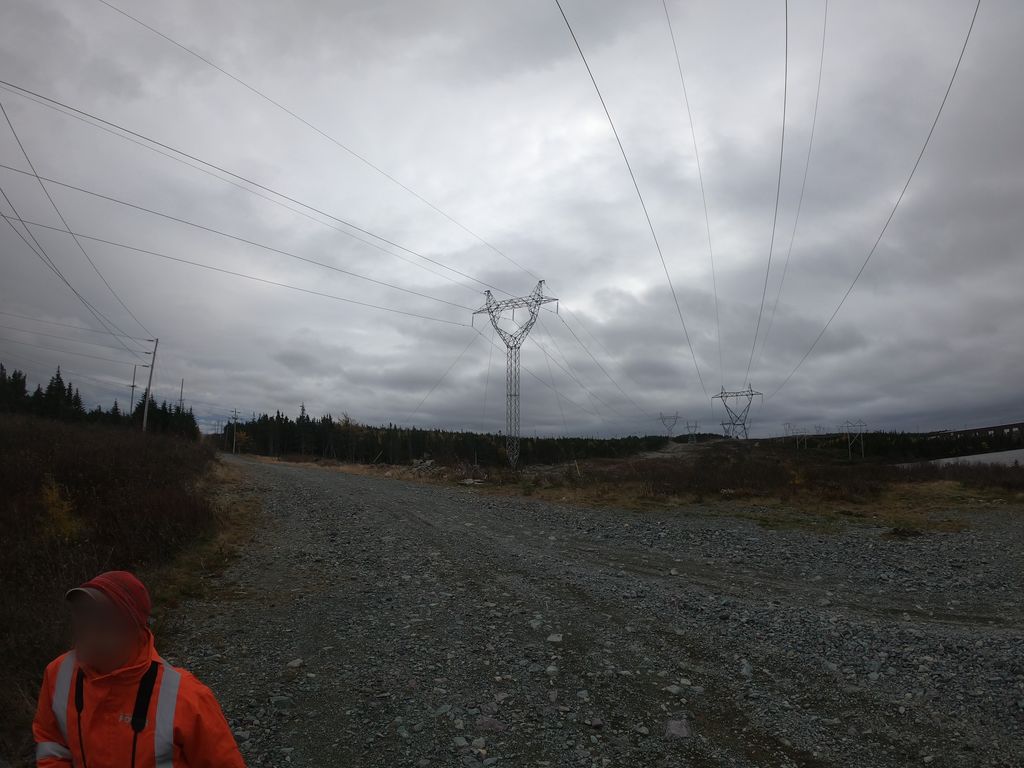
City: st_johns